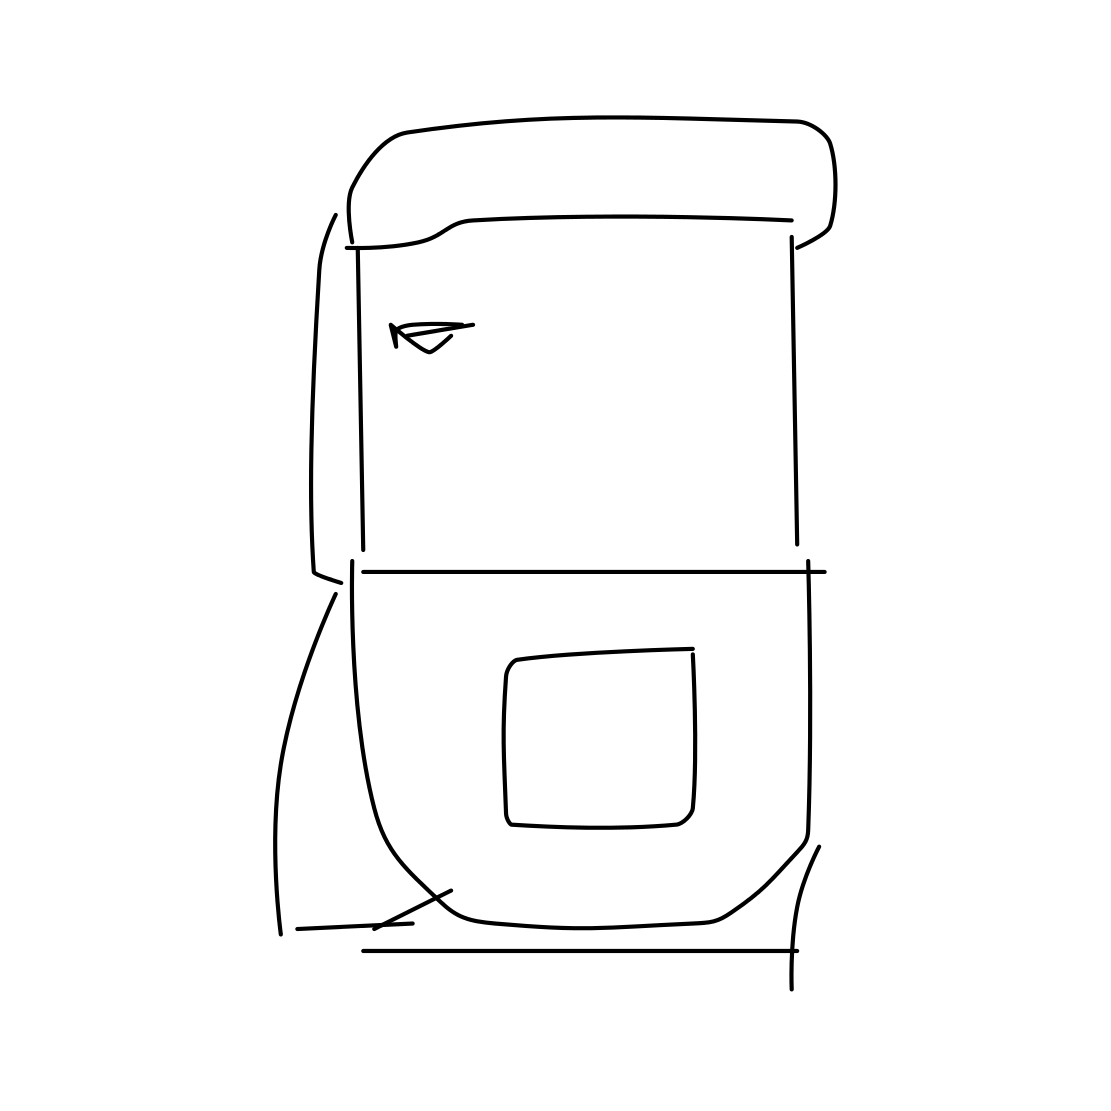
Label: toilet